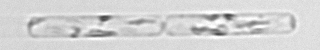
Label: Dactyliosolen_fragilissimus